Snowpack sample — Buffalo Mountain, Silverthorne, Colorado, USA (1/25/25, 10:11 AM MST)
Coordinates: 39.6222, -106.1139
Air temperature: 22 °F
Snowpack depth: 110 cm
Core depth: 30 cm
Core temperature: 42.8 °F
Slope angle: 12°, slope face: 102°
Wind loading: high
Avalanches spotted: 0
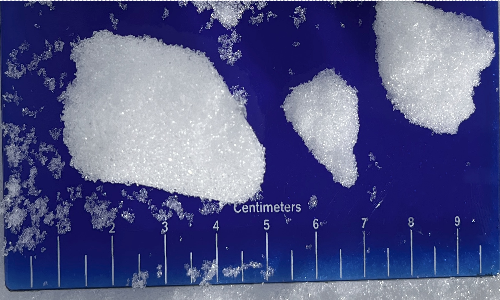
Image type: core
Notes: No avalanches nearby, collected on the outskirts of a fire break 15 meters from the treeline, on way to Buffalo and Red Mountain